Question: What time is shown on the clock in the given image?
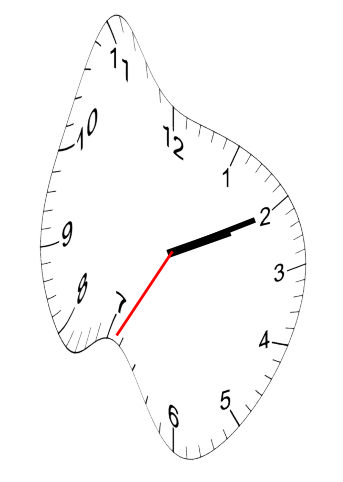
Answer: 02:10:35